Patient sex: M
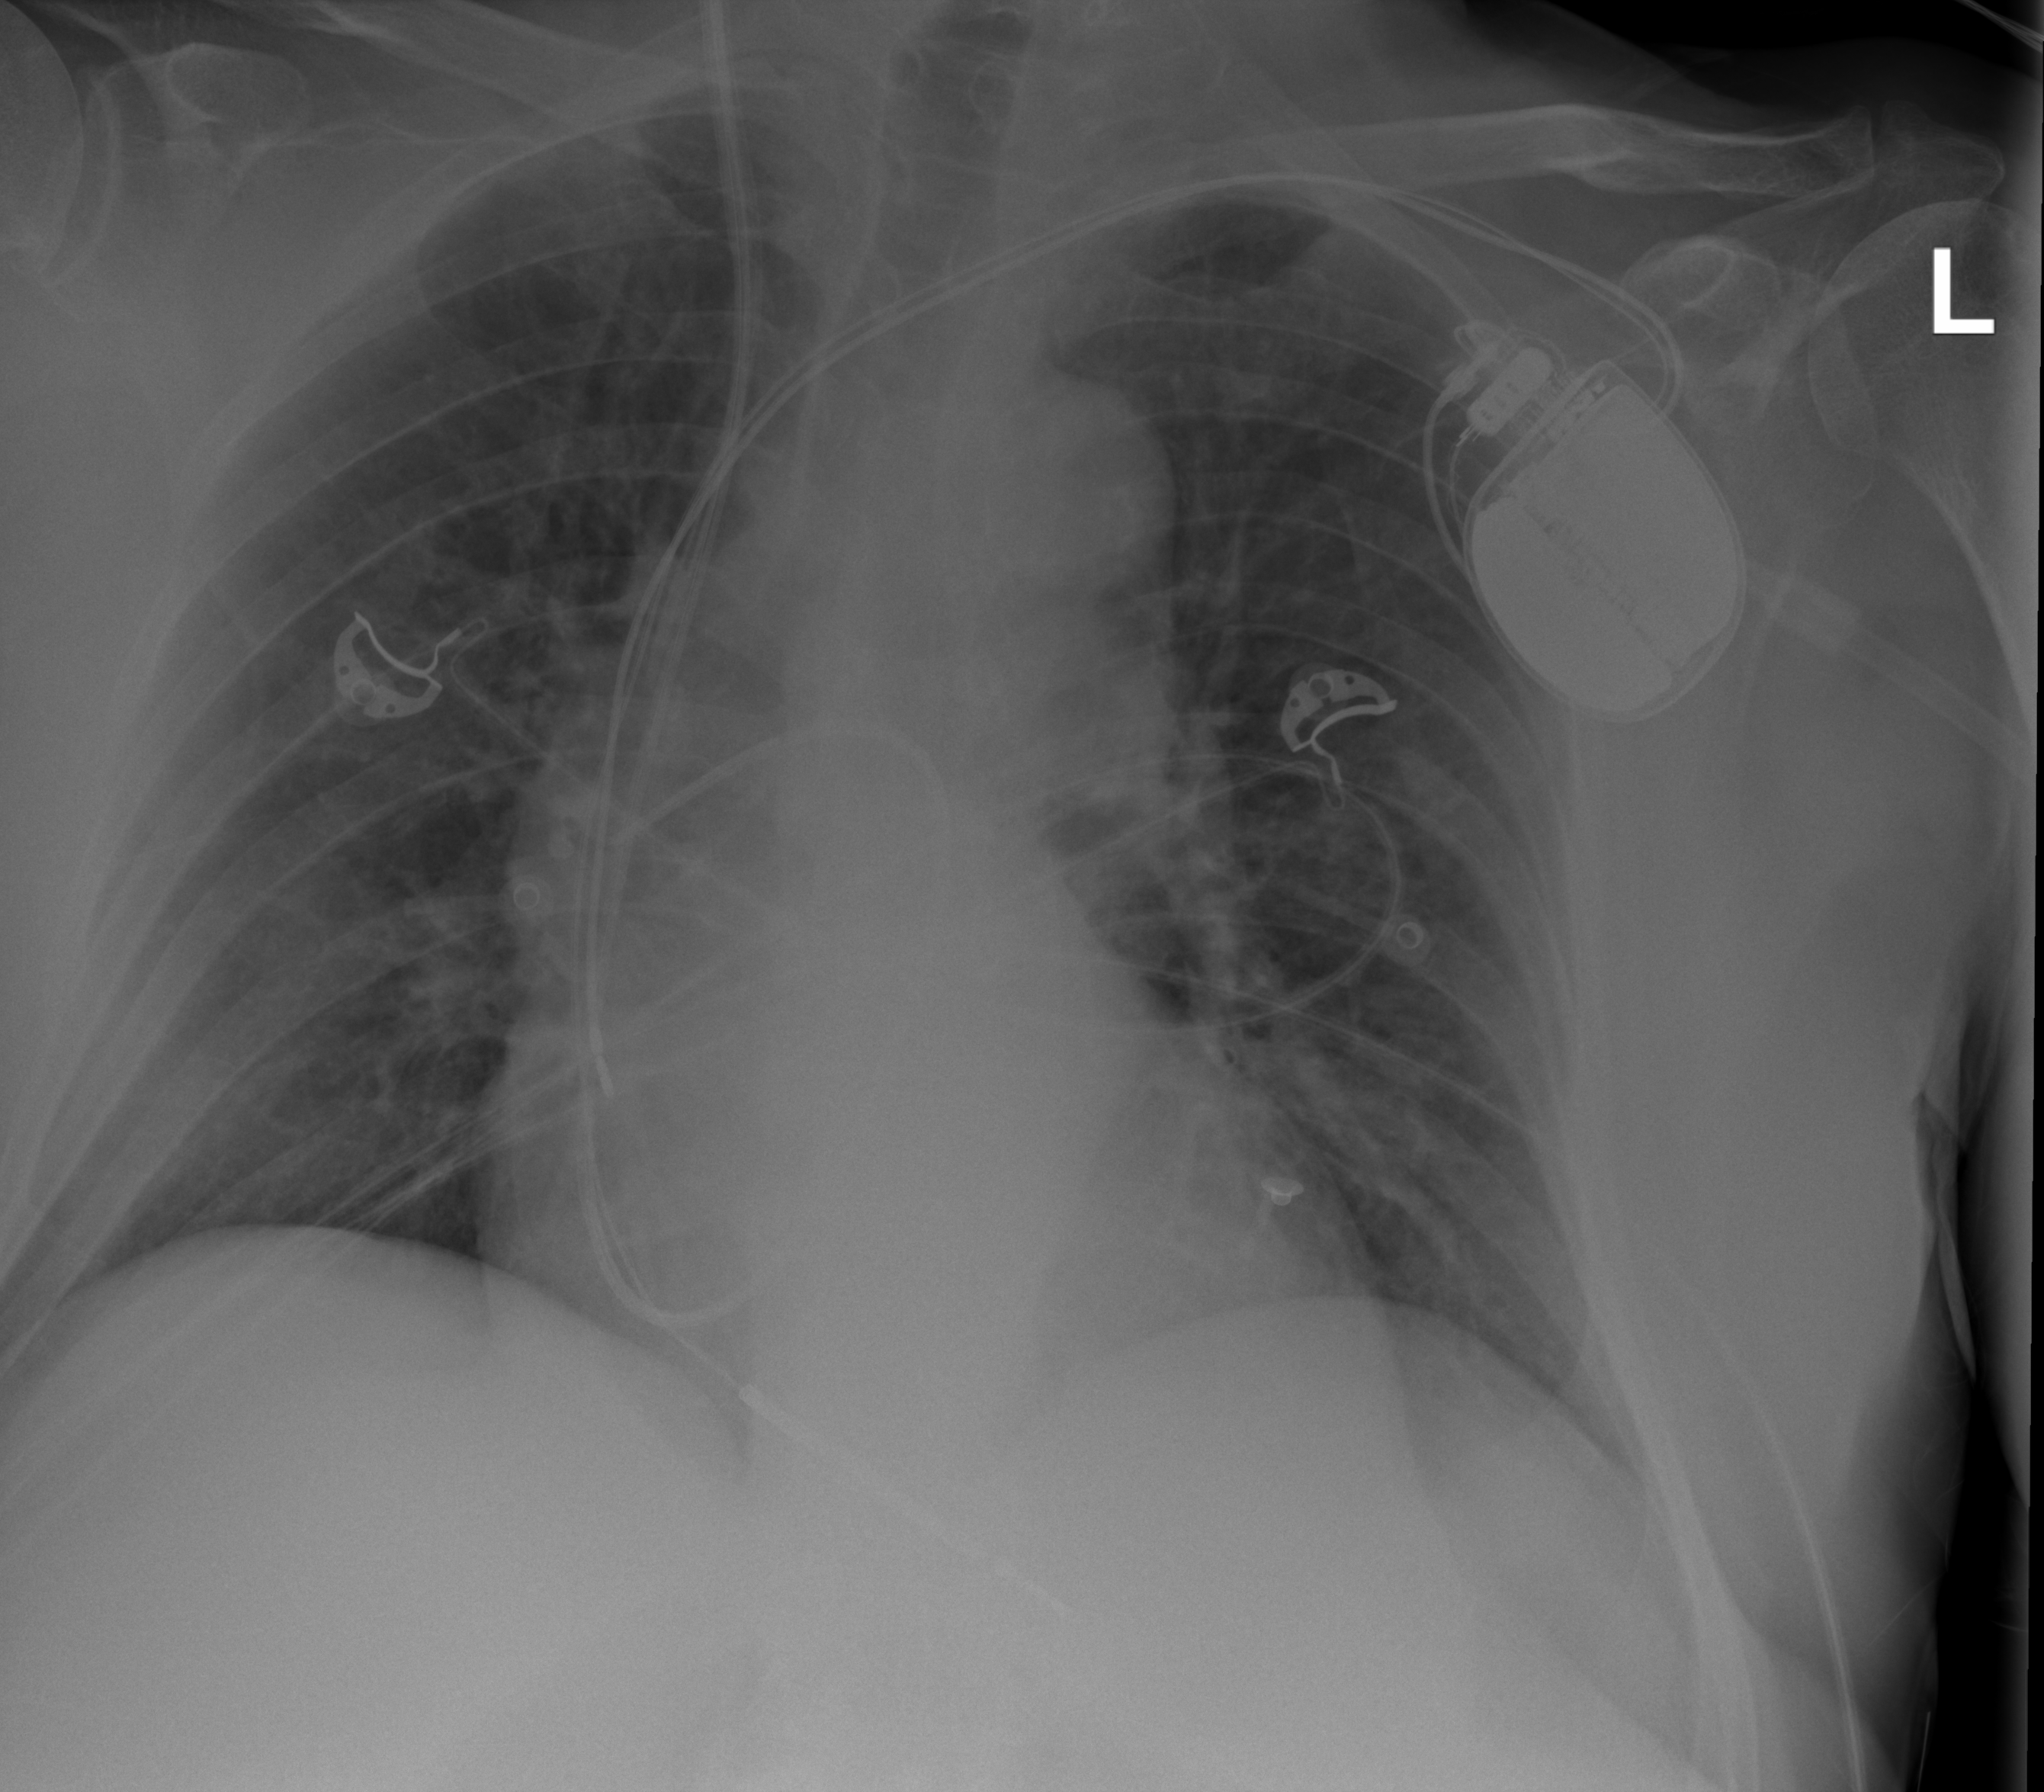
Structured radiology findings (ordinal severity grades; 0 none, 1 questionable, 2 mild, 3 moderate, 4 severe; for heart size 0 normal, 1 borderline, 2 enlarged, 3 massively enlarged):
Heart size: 2
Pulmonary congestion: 2
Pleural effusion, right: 0
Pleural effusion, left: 0
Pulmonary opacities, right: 2
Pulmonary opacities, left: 2
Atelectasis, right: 2
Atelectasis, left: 0